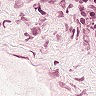
Metastatic tissue present: no